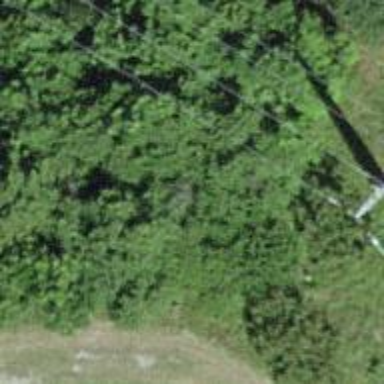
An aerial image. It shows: Power pole.